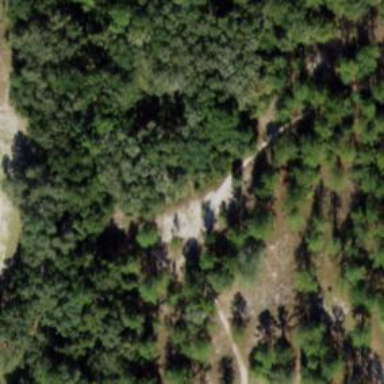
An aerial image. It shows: Mixed woodland area with various types of leaves.